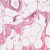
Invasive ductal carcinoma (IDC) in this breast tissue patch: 0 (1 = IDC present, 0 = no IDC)